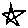
Label: star